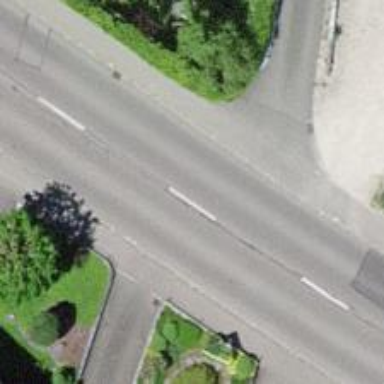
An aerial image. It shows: Secondary road.